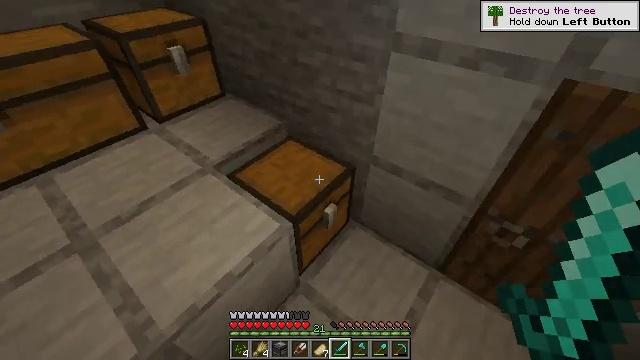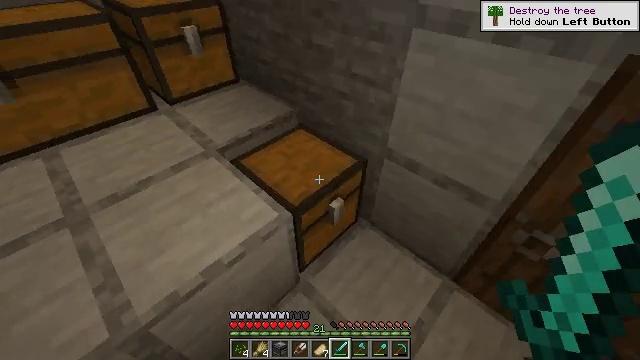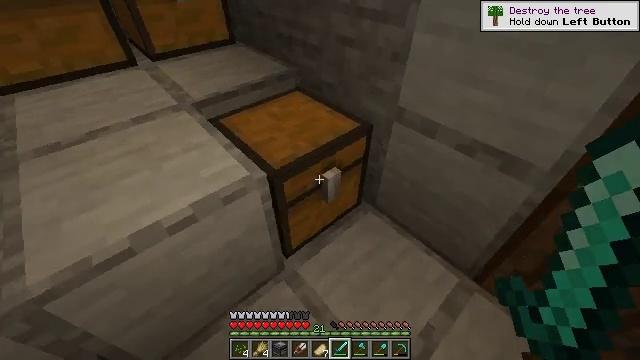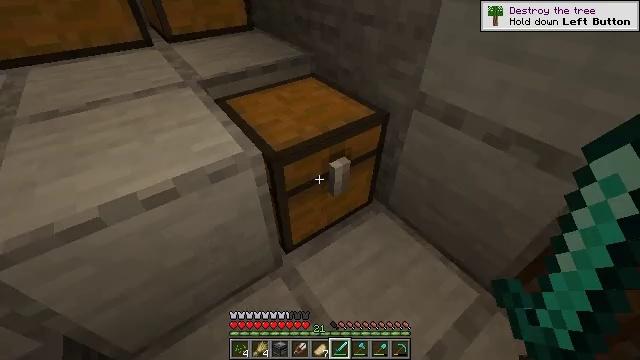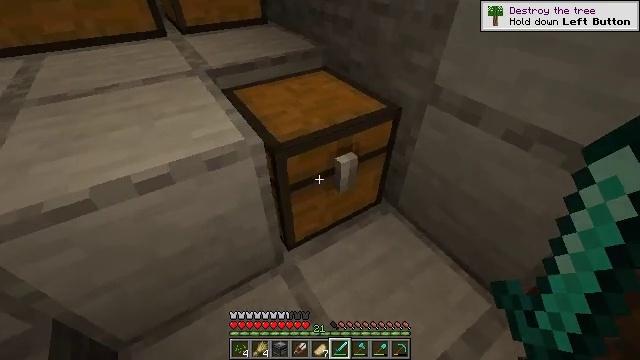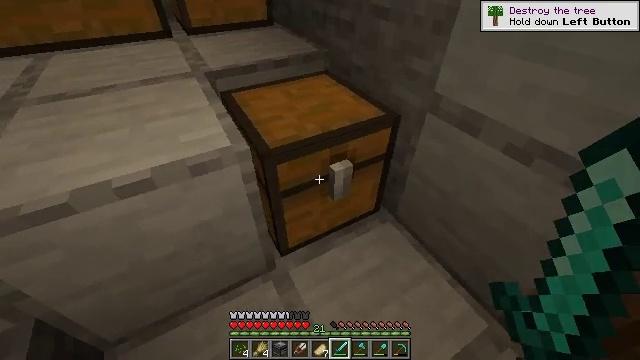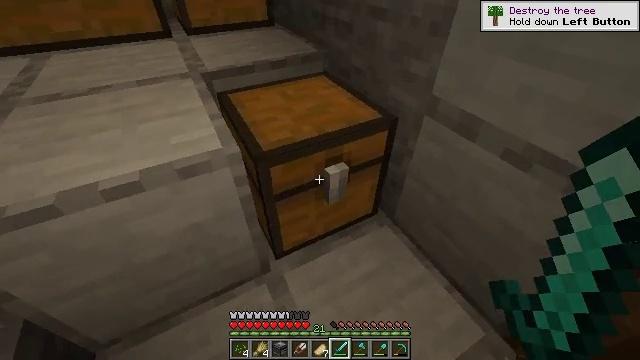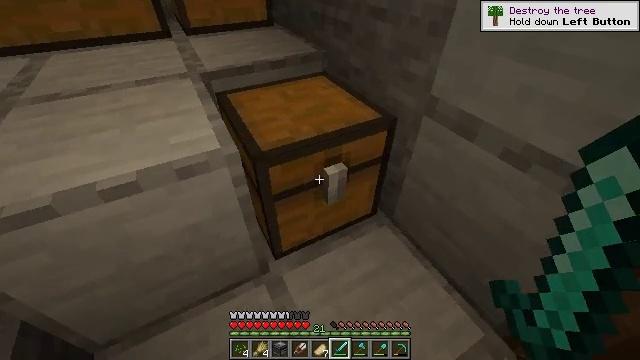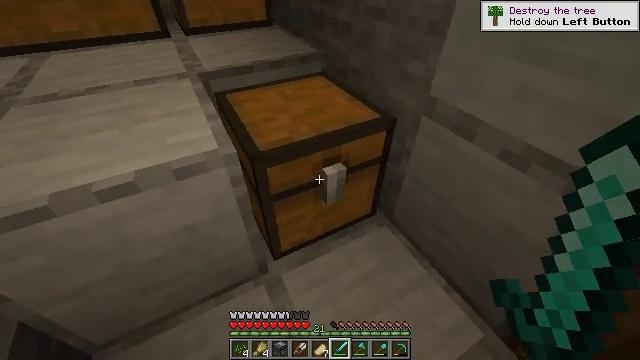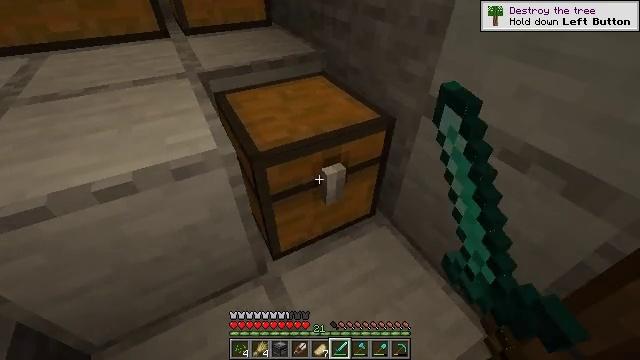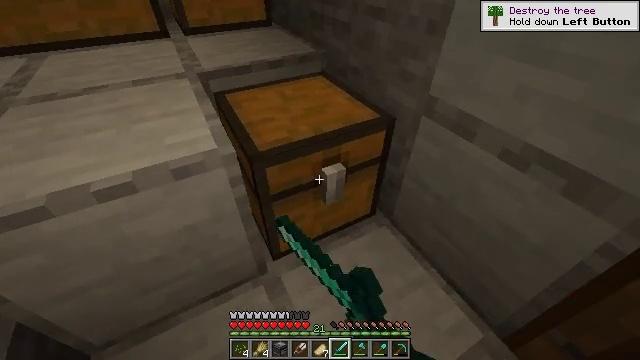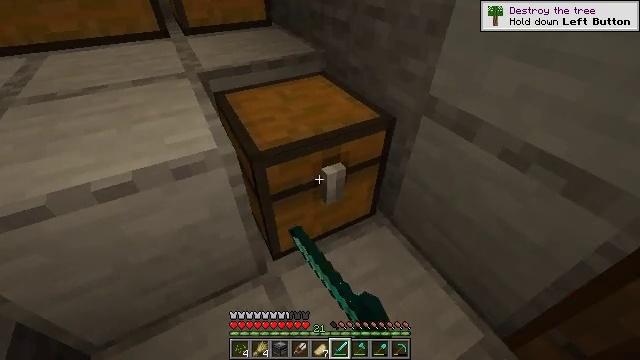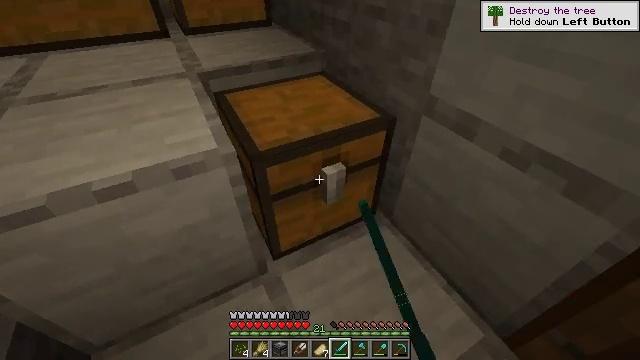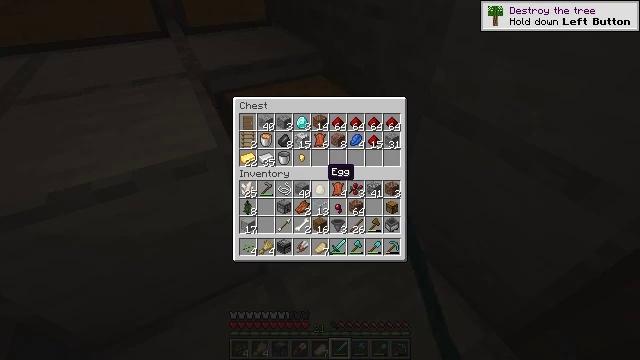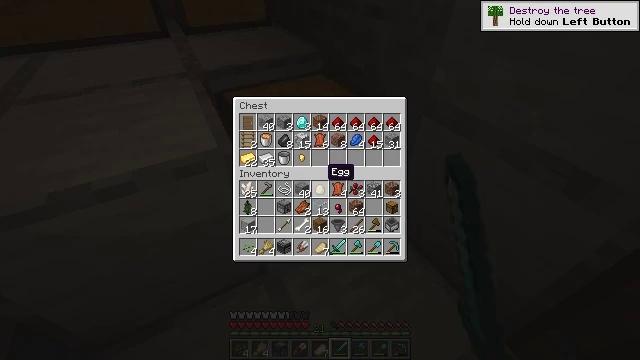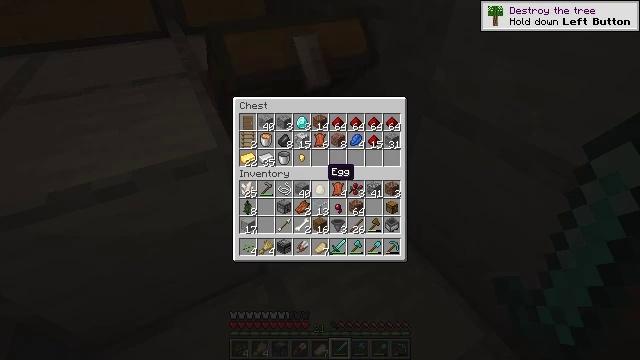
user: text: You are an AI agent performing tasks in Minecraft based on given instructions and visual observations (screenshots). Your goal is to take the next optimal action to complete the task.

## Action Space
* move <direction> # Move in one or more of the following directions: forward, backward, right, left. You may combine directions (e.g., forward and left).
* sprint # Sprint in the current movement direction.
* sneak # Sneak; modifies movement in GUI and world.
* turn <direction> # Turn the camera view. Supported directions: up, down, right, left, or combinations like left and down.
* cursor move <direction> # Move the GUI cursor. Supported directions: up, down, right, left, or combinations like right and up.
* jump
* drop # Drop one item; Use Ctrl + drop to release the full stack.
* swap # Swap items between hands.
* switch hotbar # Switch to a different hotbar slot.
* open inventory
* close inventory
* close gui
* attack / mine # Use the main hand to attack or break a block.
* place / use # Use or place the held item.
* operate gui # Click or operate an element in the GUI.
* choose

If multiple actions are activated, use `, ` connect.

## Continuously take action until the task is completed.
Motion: motion action
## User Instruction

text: craft item air
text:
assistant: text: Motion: move forward, turn left
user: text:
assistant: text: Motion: turn left
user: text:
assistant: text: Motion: turn left and up
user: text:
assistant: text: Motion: turn left
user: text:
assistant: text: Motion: turn left
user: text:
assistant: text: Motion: turn left
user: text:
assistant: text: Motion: no_op
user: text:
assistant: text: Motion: use / place
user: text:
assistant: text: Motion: use / place
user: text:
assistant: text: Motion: no_op
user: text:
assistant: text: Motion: no_op
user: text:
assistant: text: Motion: no_op
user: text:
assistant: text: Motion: no_op
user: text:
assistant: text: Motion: no_op
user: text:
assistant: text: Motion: no_op
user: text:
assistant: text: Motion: no_op
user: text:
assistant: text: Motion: no_op
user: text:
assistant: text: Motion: no_op
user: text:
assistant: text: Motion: no_op
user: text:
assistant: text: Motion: no_op
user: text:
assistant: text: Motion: no_op
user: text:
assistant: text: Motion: no_op
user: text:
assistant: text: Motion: no_op
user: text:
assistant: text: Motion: turn left
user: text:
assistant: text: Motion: turn left and up
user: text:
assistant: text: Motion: turn left and up
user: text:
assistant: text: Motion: no_op
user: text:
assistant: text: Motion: sneak
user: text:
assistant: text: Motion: sneak
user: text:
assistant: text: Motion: sneak